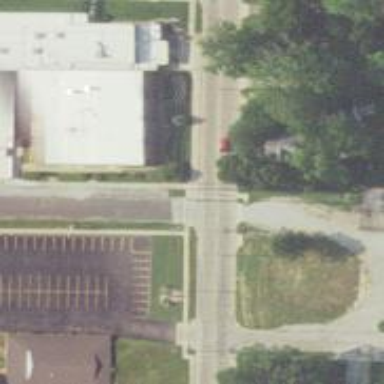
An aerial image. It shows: Uncontrolled road crossing with lines marking the way.